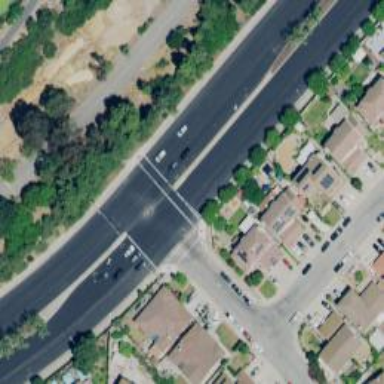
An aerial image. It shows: Secondary road with separate sidewalks.